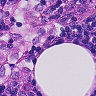
Metastatic tissue present: yes